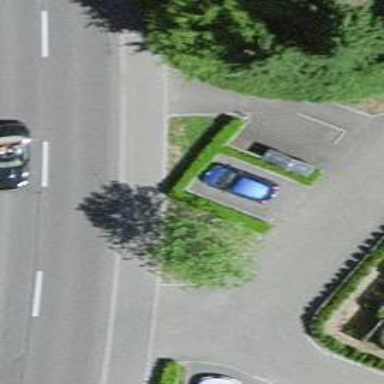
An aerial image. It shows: Hedge acting as barrier.